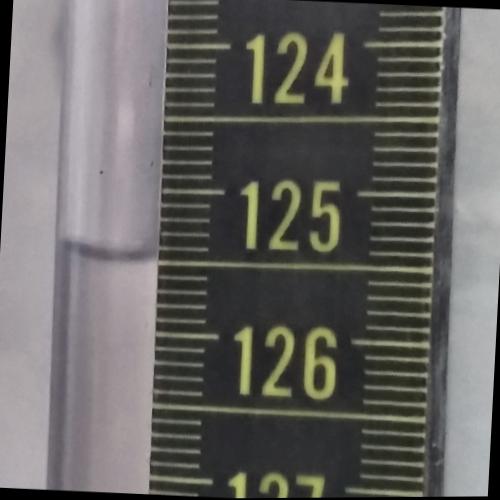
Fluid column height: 125.5 cm